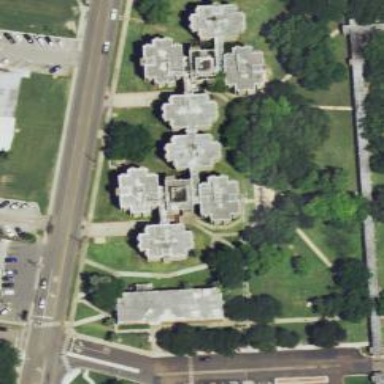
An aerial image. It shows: Dormitory building.